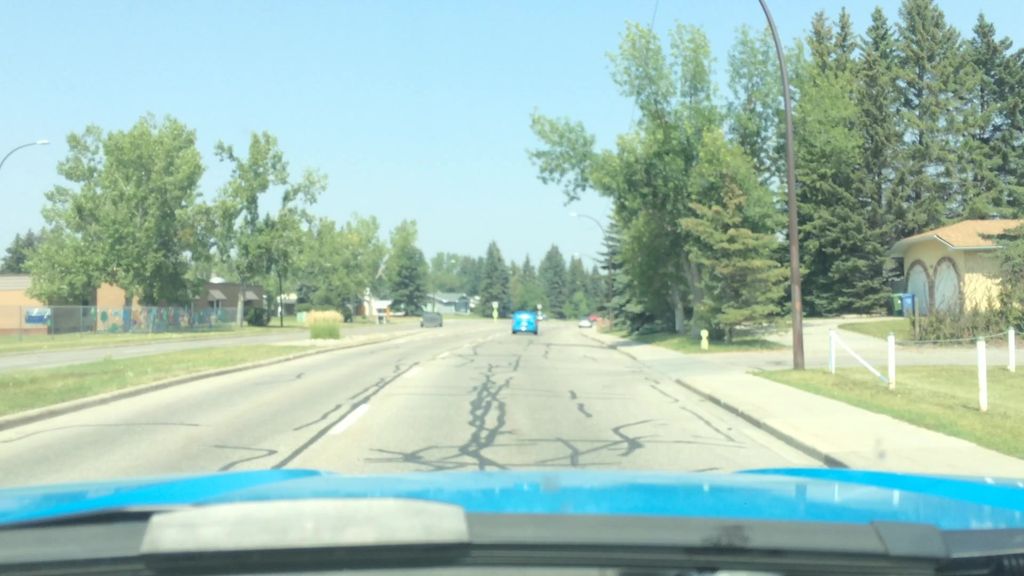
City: calgary